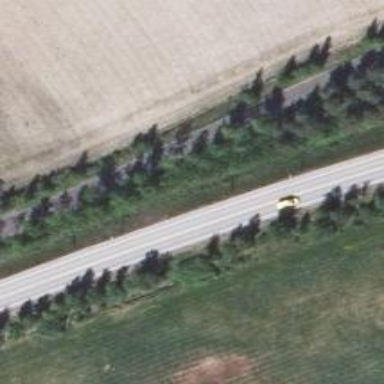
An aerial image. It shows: Asphalt trunk highway.